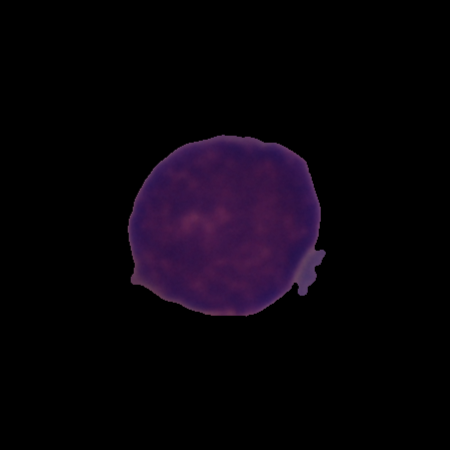
Label: cancer